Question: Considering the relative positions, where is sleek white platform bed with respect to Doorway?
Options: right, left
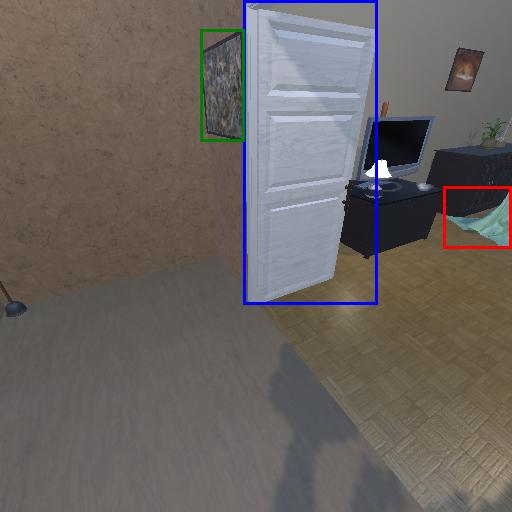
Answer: right